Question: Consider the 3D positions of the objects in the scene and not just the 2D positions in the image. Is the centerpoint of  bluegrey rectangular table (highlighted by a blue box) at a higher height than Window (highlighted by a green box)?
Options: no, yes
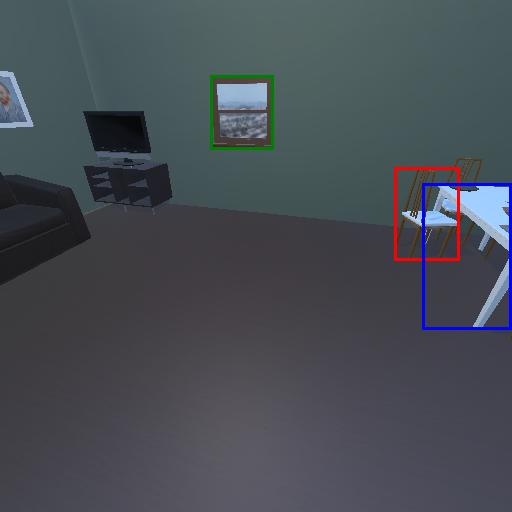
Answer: no